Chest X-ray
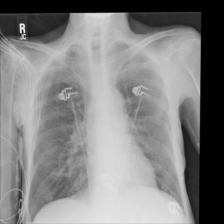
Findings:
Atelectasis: negative
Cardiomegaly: negative
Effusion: negative
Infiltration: negative
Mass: negative
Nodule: negative
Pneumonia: negative
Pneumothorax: negative
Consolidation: negative
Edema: negative
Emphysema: negative
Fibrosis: negative
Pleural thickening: negative
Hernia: negative